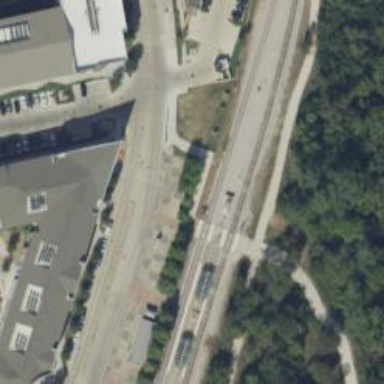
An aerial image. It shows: Crossing for the railway.